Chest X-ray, AP view. Patient: 53 years old, sex M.
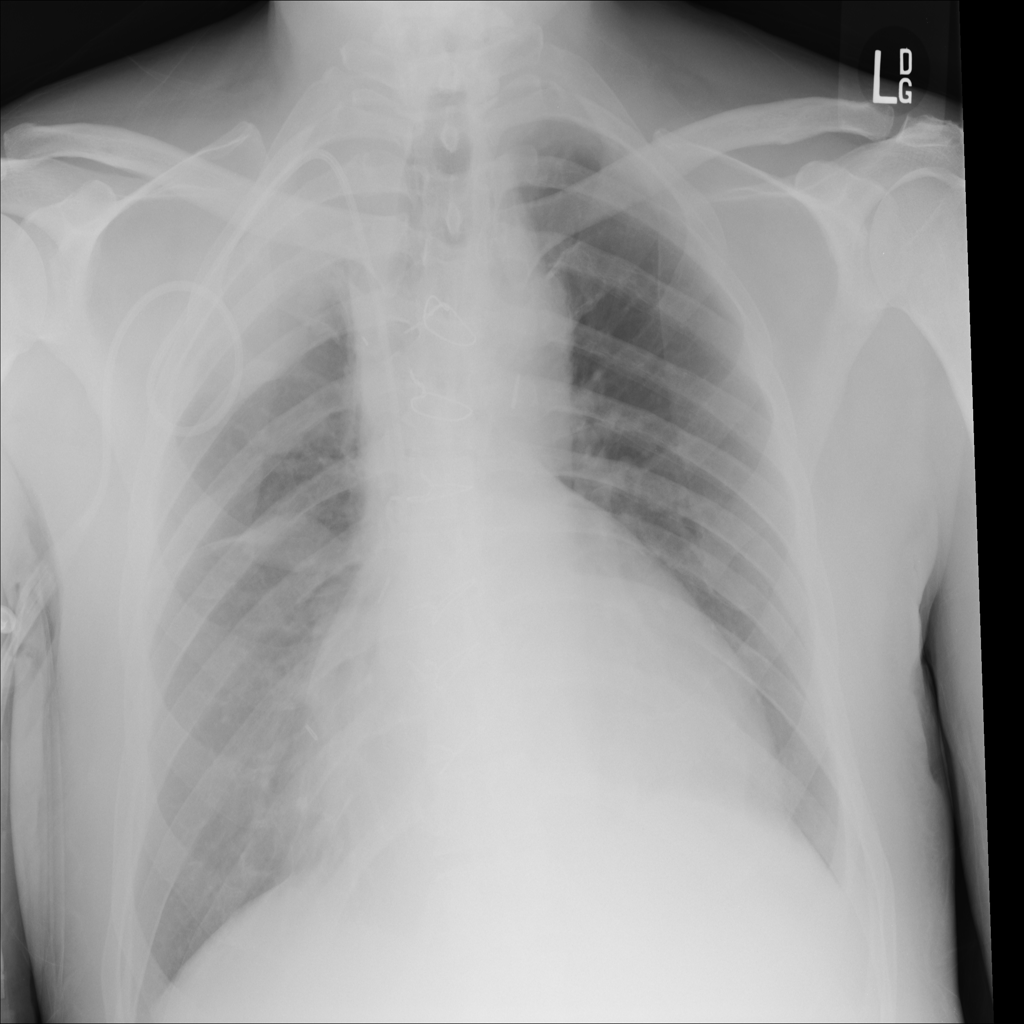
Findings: Effusion, Pleural_Thickening